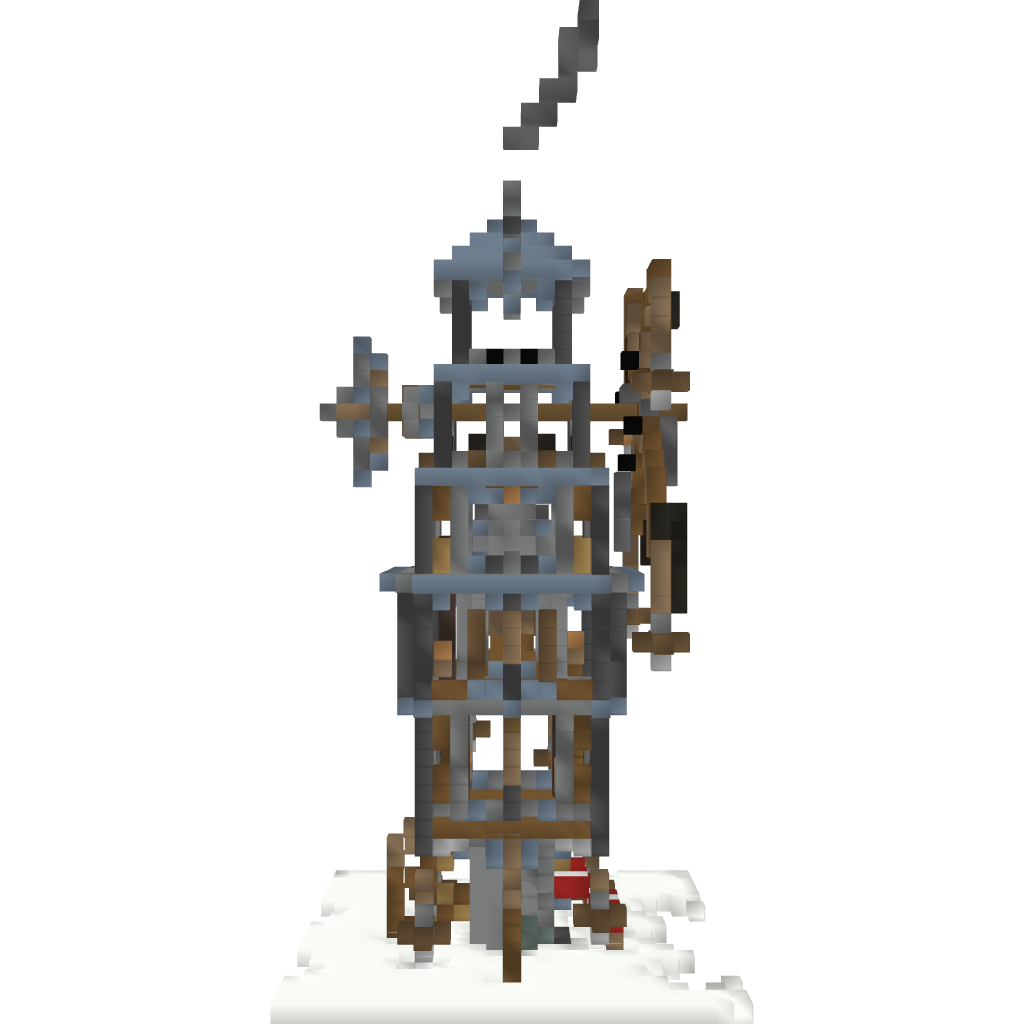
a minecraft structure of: STEAMPUNK Windmill